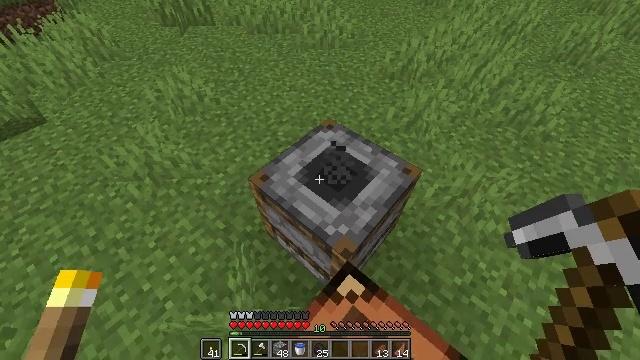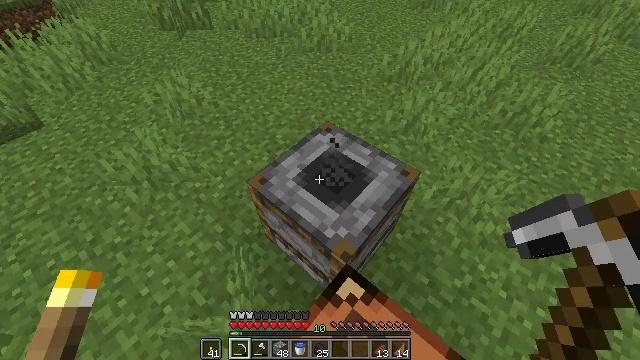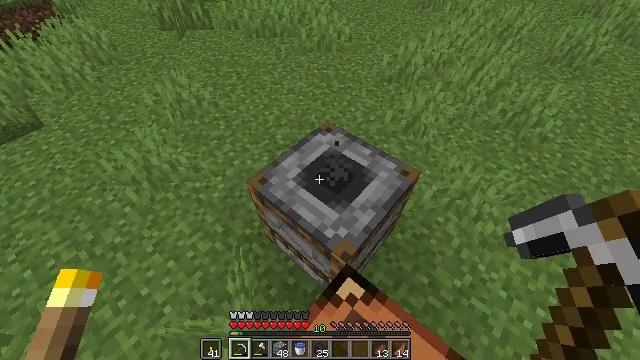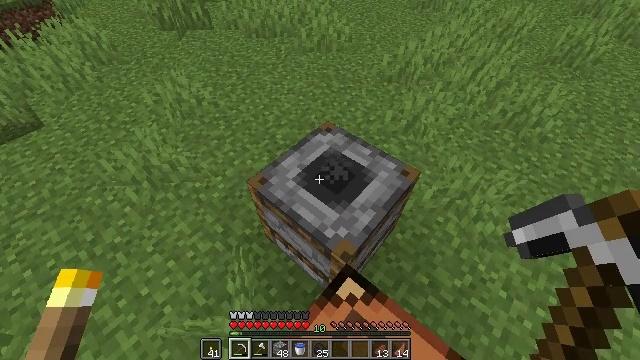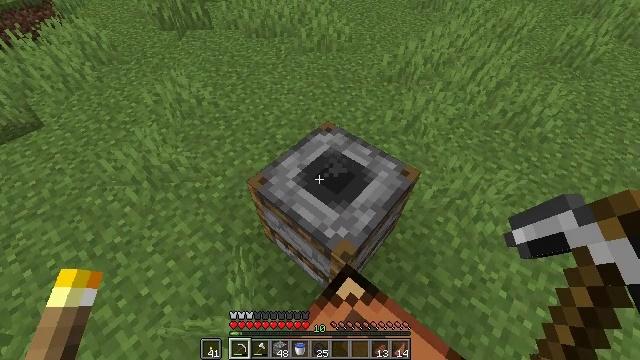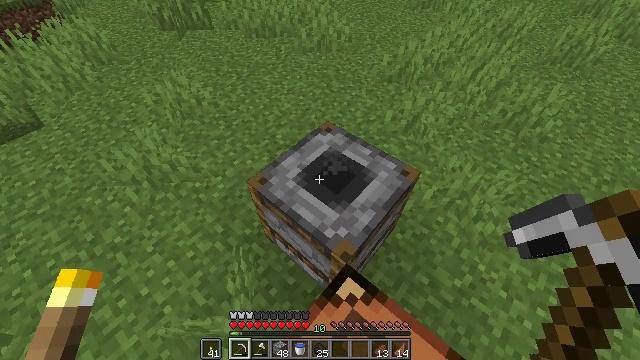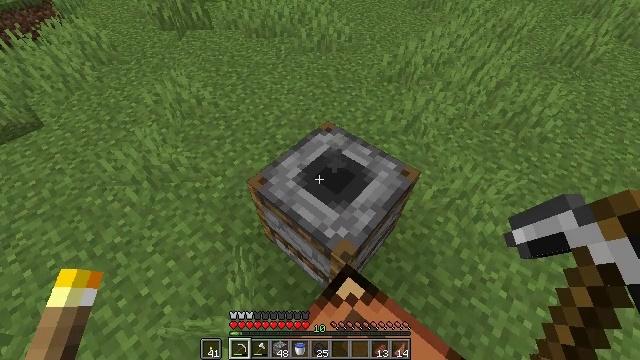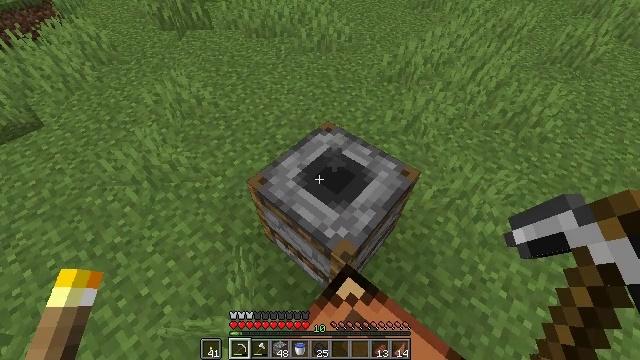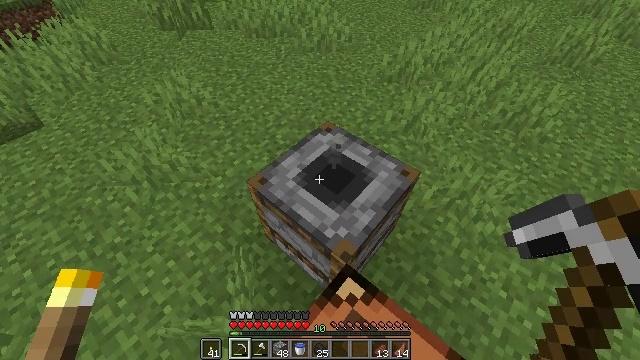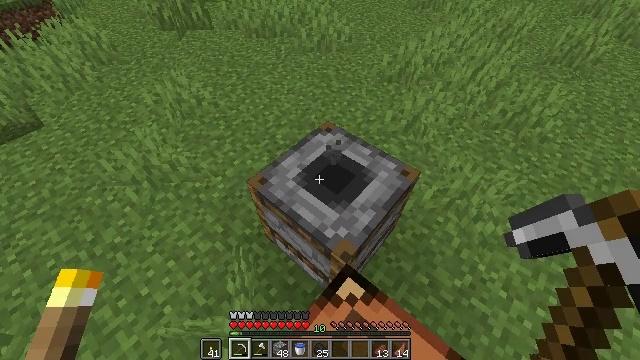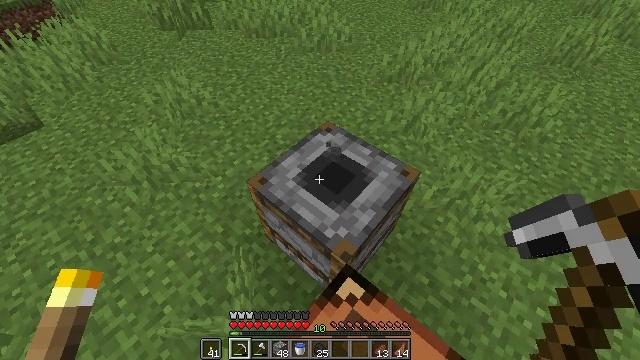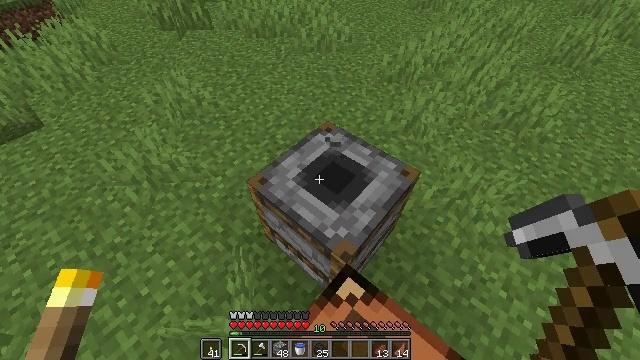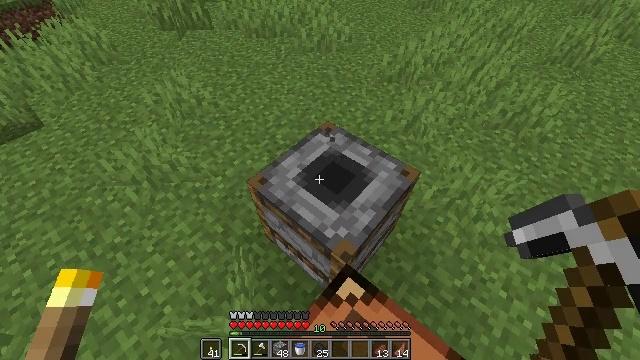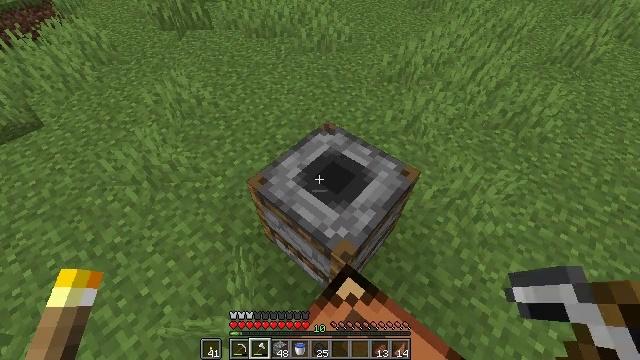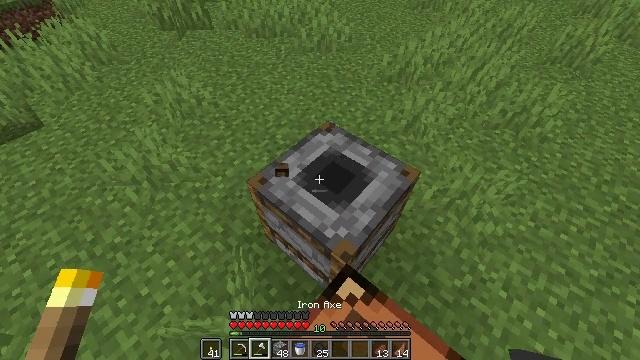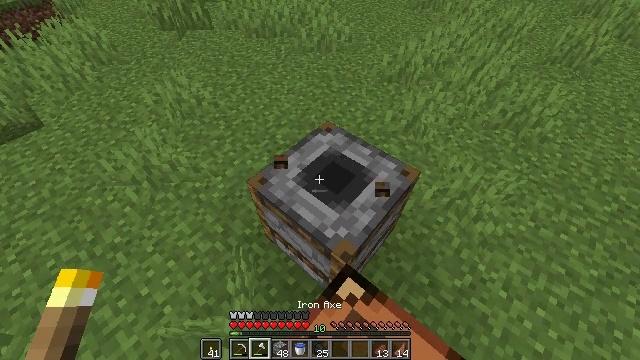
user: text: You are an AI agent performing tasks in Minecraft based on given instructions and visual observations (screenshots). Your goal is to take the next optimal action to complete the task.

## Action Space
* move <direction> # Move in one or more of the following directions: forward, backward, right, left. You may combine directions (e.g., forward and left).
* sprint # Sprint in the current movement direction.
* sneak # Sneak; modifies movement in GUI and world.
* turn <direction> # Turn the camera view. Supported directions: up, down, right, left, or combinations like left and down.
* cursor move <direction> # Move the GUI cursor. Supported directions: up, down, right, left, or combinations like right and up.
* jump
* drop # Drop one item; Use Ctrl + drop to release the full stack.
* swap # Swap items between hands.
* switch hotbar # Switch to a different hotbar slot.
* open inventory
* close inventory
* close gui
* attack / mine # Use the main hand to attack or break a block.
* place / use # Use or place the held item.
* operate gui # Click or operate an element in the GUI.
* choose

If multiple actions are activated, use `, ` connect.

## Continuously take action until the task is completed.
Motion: motion action
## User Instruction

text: Destroy the smoker to move it.
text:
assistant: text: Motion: no_op
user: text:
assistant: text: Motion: no_op
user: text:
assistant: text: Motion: no_op
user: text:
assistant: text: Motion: no_op
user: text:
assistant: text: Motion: no_op
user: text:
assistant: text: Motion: switch to hotbar 1
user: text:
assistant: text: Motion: switch to hotbar 1
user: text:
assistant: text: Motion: no_op
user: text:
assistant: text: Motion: no_op
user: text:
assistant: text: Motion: no_op
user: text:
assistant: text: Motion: no_op
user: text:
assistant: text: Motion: no_op
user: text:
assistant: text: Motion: switch to hotbar 2
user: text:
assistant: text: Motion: attack / mine, switch to hotbar 2
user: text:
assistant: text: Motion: attack / mine
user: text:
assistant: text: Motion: attack / mine
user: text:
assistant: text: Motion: attack / mine
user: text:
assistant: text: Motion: attack / mine
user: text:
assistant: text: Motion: attack / mine
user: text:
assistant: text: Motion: attack / mine, switch to hotbar 1
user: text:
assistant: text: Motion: attack / mine, switch to hotbar 1
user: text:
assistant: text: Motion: attack / mine
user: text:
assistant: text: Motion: attack / mine
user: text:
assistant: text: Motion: attack / mine
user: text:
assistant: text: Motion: attack / mine
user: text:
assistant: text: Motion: attack / mine
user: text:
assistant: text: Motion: attack / mine
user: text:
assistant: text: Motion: attack / mine
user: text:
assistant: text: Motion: attack / mine
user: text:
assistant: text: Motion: attack / mine